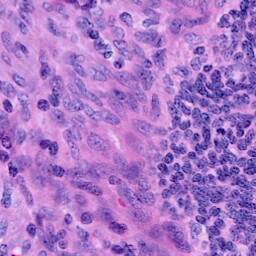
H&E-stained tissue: Cervix